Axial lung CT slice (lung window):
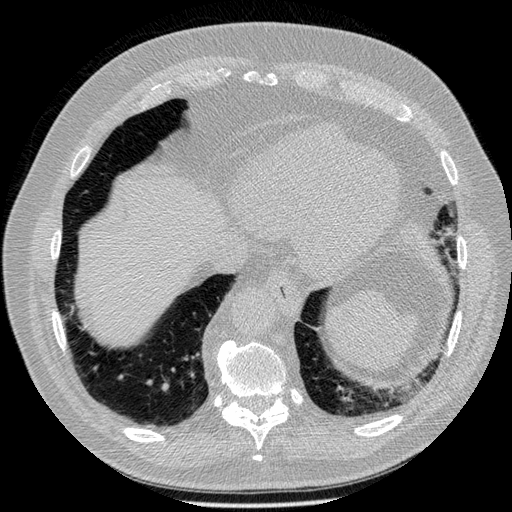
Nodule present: no